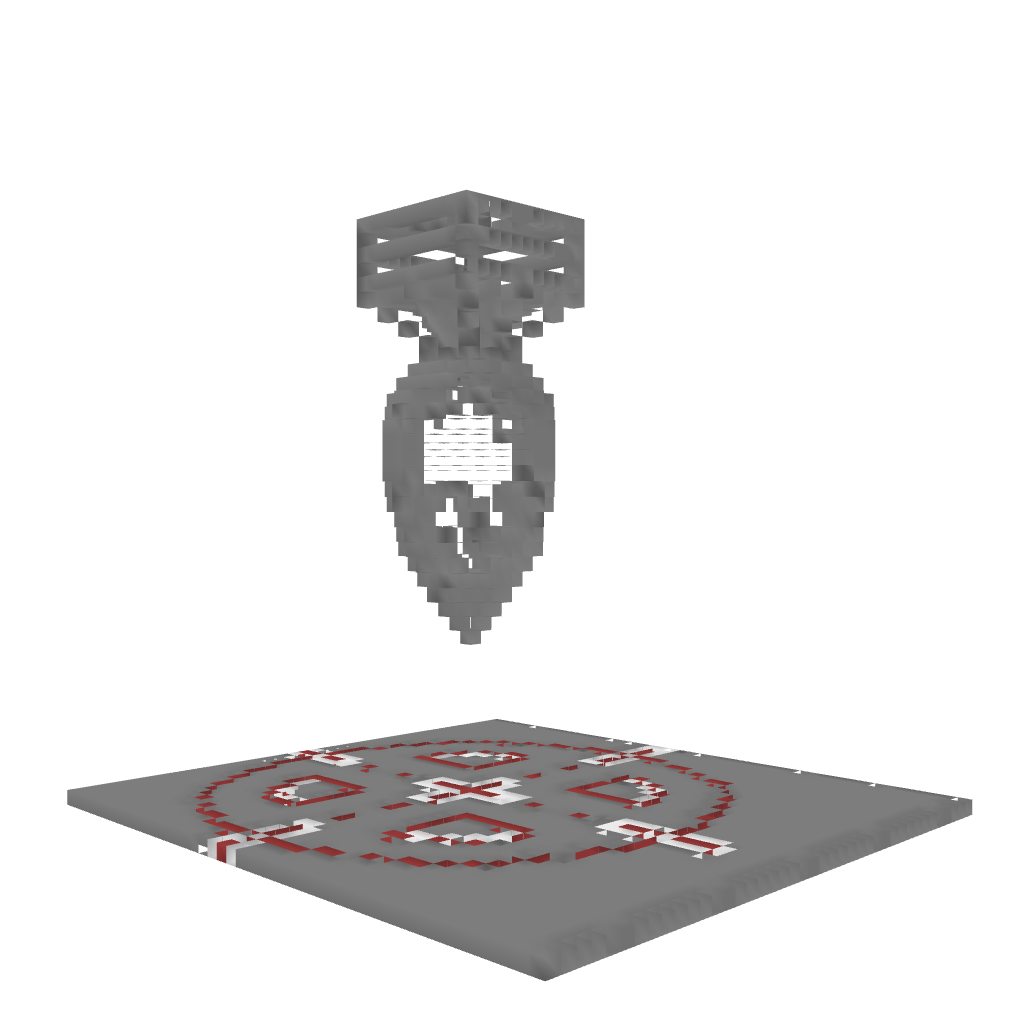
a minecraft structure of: Bomb and Target high quality